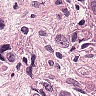
Metastatic tissue present: yes